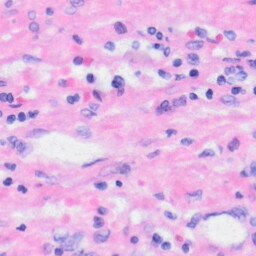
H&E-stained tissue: Liver